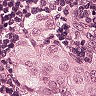
Metastatic tissue present: yes